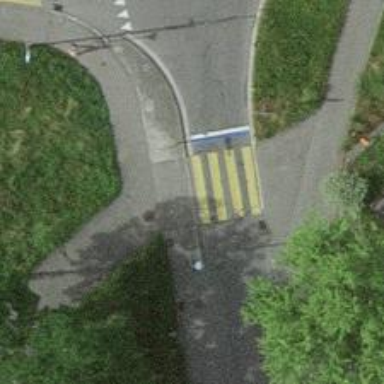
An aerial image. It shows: Kerb barrier.